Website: walmart
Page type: account-selection
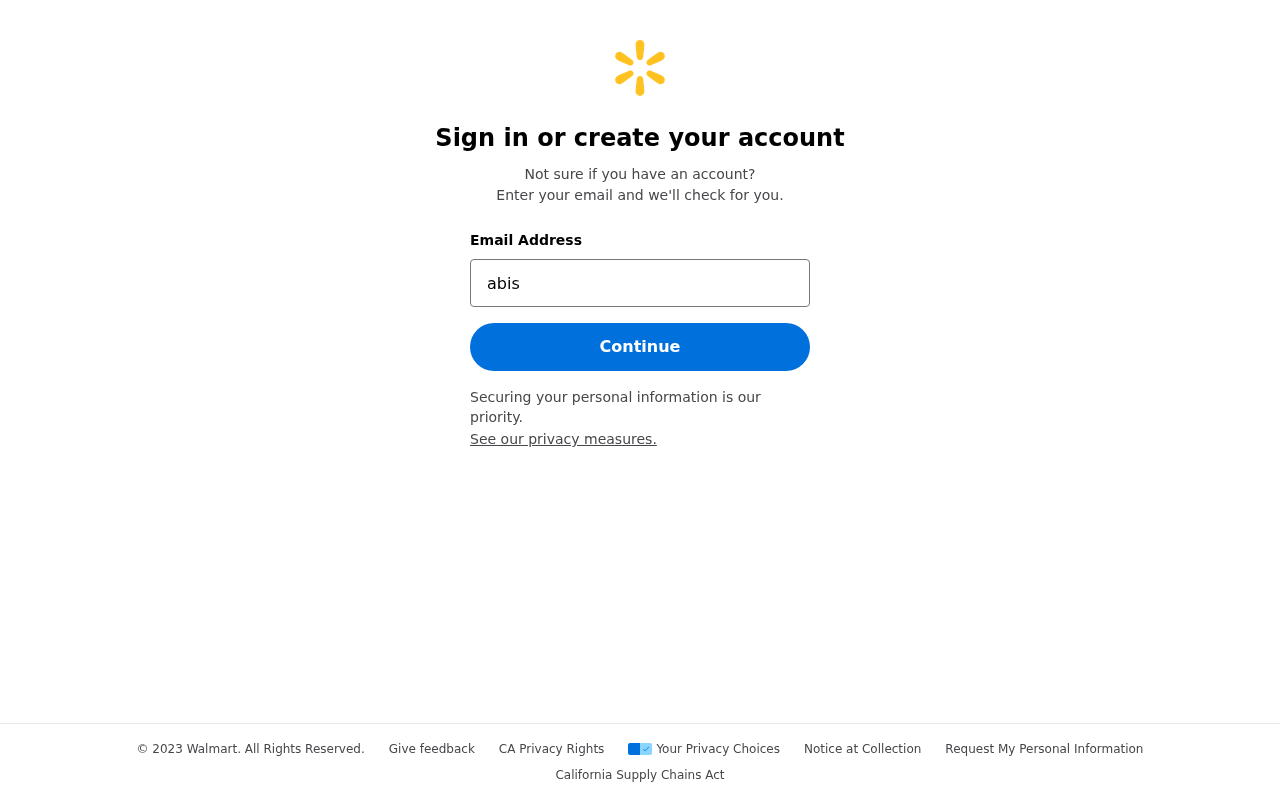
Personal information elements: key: PII_EMAIL
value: abishop@yahoo.com